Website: lowes
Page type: order-returns
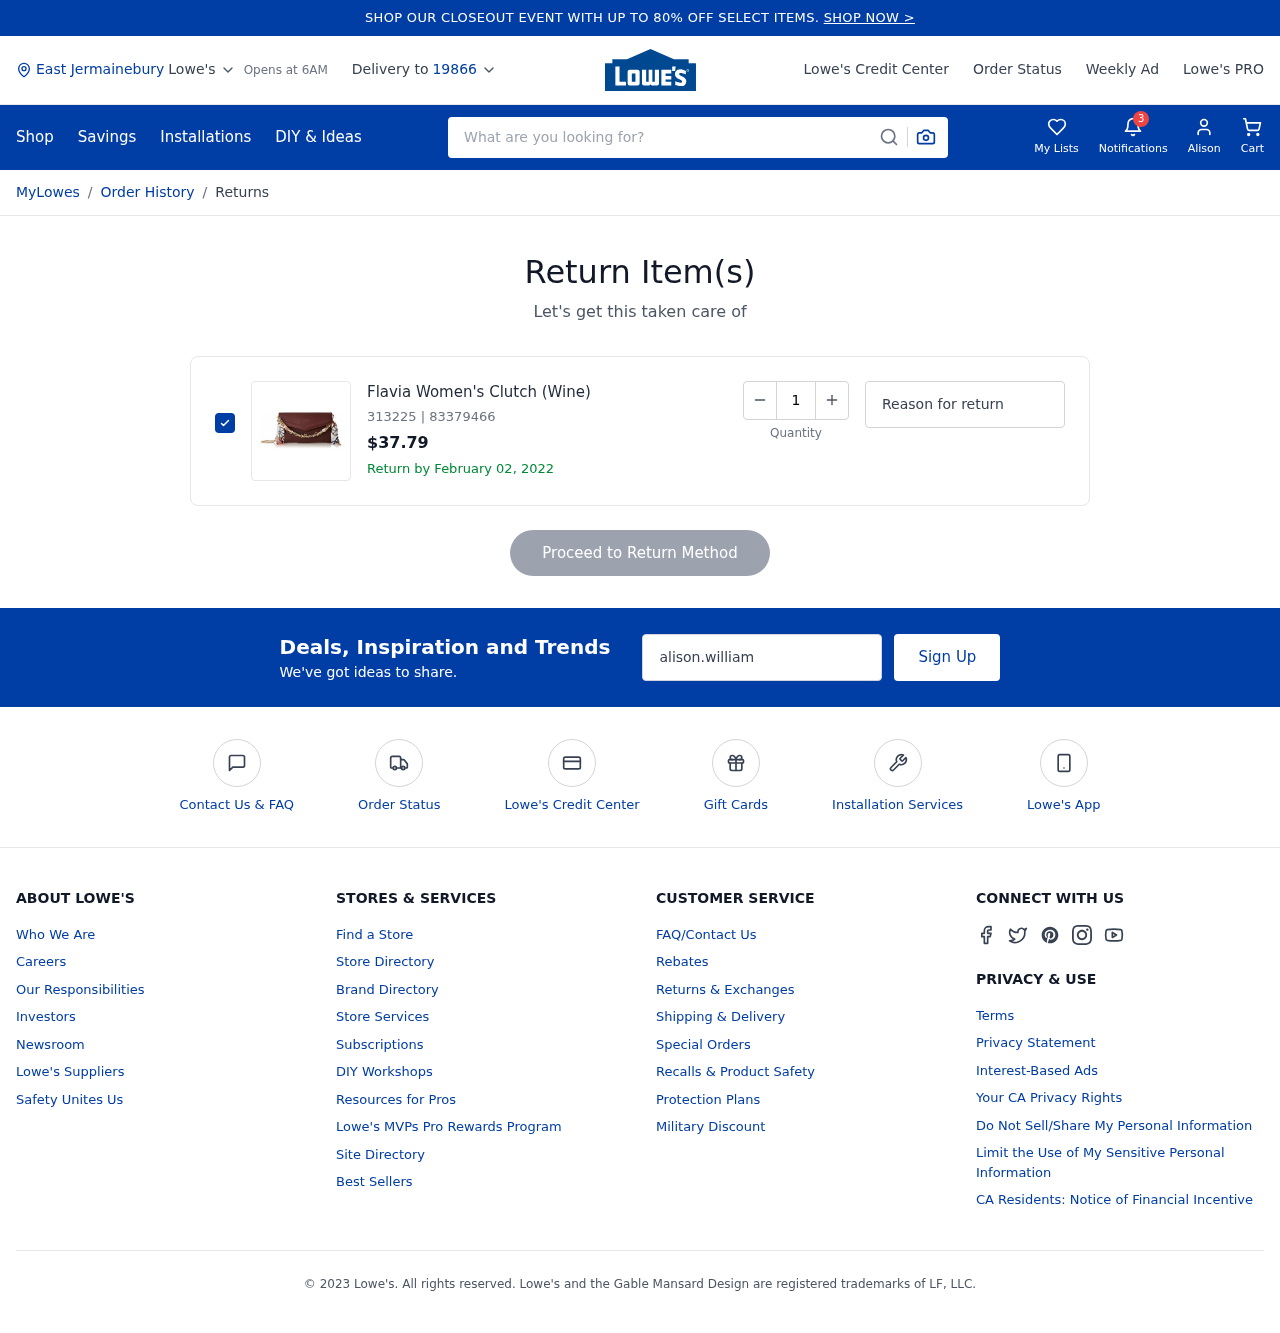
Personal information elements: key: PII_CITY
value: East Jermainebury
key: PII_FIRSTNAME
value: Alison
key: PII_POSTCODE
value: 19866
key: PII_EMAIL
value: alison.williams@hotmail.com
Product elements: key: PRODUCT1_NAME
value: Flavia Women's Clutch (Wine)
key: PRODUCT1_PRICE
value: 37.79
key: PRODUCT1_ITEM_NUMBER
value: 313225
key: PRODUCT1_MODEL_NUMBER
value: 83379466
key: PRODUCT1_QUANTITY
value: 1
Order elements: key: ORDER_RETURN_BY_DATE
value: February 02, 2022